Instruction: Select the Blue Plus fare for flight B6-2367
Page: flights
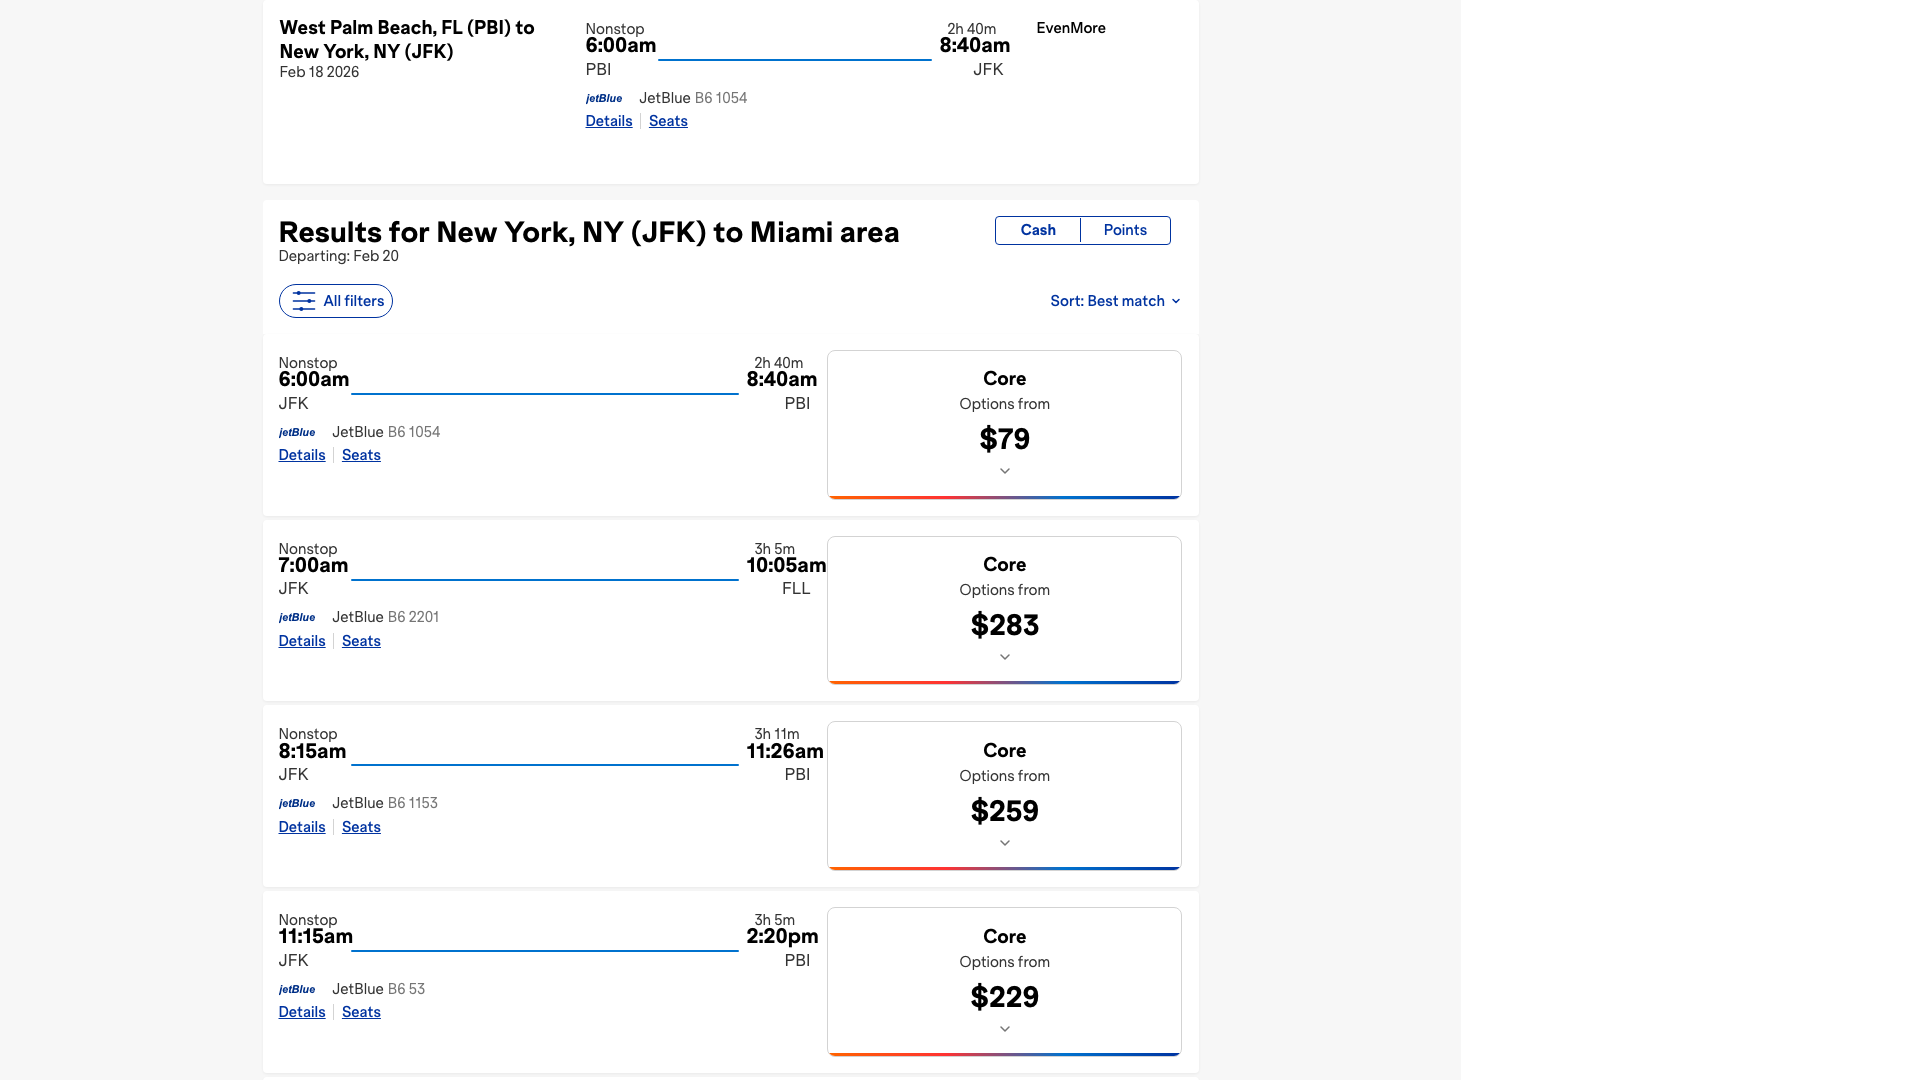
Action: click